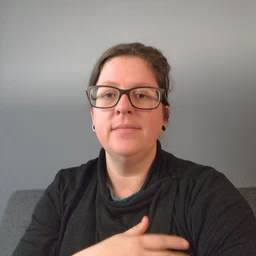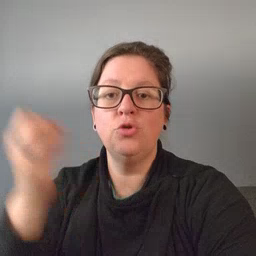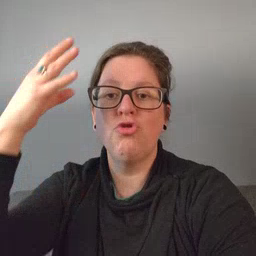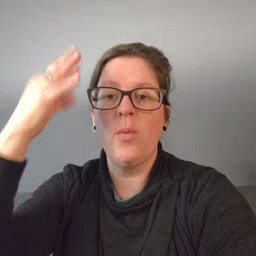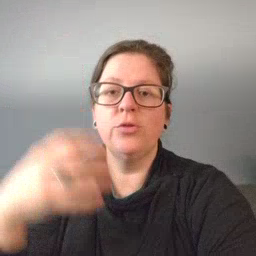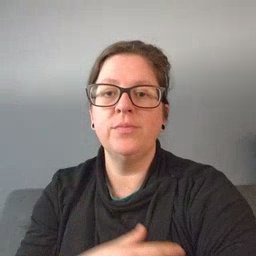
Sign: shower